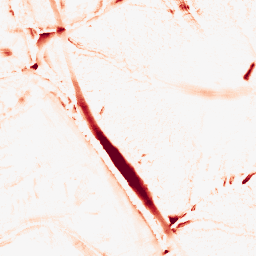
Category: morphological
Decomposition family: morphological
Decomposition parameters: operation: opening
size: 10
Upsampling method: edge_directed
Upsampling parameters: scale: 2
Upsampling scale: 2